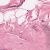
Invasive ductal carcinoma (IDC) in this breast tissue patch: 0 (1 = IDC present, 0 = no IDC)